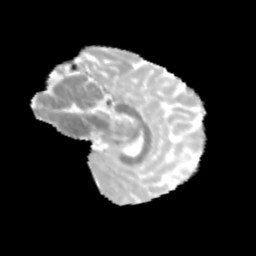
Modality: MD
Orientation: sagittal
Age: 12
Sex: male
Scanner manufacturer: siemens
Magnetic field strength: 3 T
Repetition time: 3.8 s
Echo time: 0.07 s